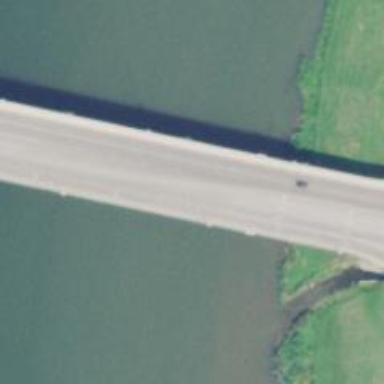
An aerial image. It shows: Secondary road bridge with beam structure.